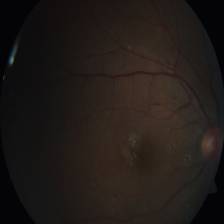
Diabetic retinopathy grade: Severe